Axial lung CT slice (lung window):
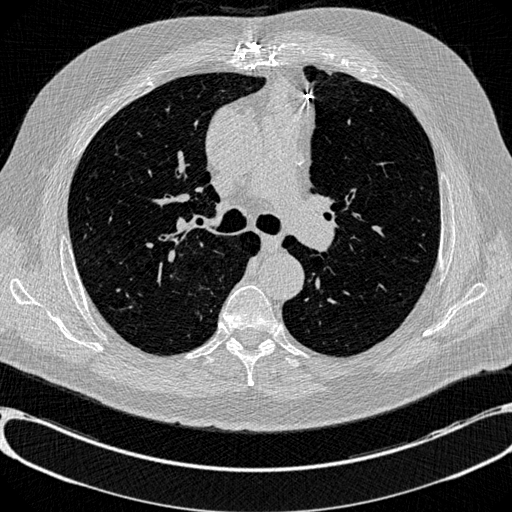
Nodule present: no